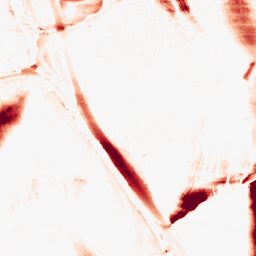
Category: morphological
Decomposition family: morphological_ellipse
Decomposition parameters: operation: opening
width: 10
height: 50
Upsampling method: sinc_hamming
Upsampling parameters: scale: 2
kernel_size: 8
Upsampling scale: 2